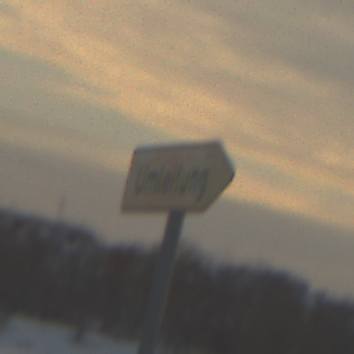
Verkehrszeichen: UmleitungswegweiserRechtsweisend
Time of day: SunriseSunset
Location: Outdoor (Nature)
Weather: PartlyCloudy
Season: NotSpecified
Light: Natural